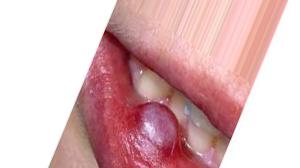
Condition: Mouth Ulcer